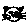
Label: cat